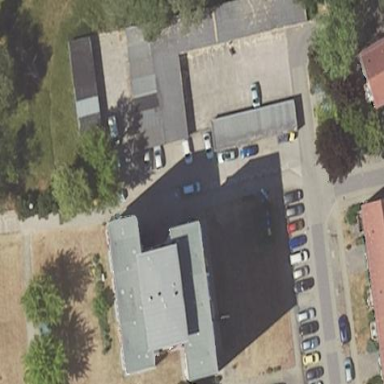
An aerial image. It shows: Garages as the designated land use.